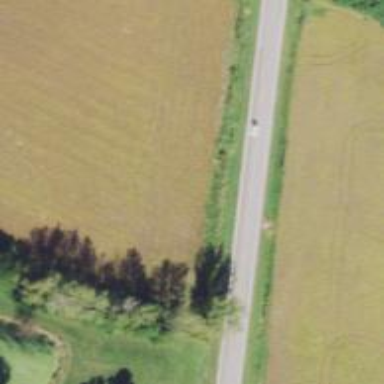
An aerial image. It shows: Secondary road.